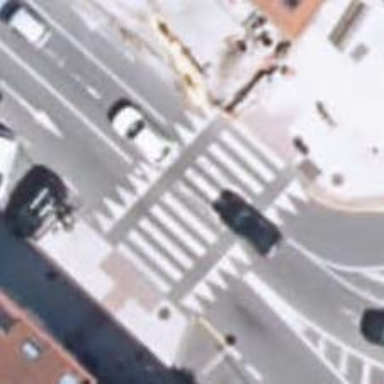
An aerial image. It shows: Uncontrolled zebra pedestrian crossing with traffic calming table.